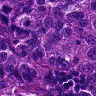
Metastatic tissue present: yes